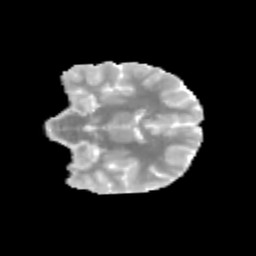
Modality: MD
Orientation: coronal
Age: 11
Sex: female
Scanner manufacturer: siemens
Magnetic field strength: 3 T
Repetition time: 3.8 s
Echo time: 0.07 s